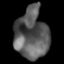
Tissue: lung
Cell type: Epithelial cells
Senescence score: 0.1817
Nuclear area (px): 1635
Mean DAPI intensity: 91.958